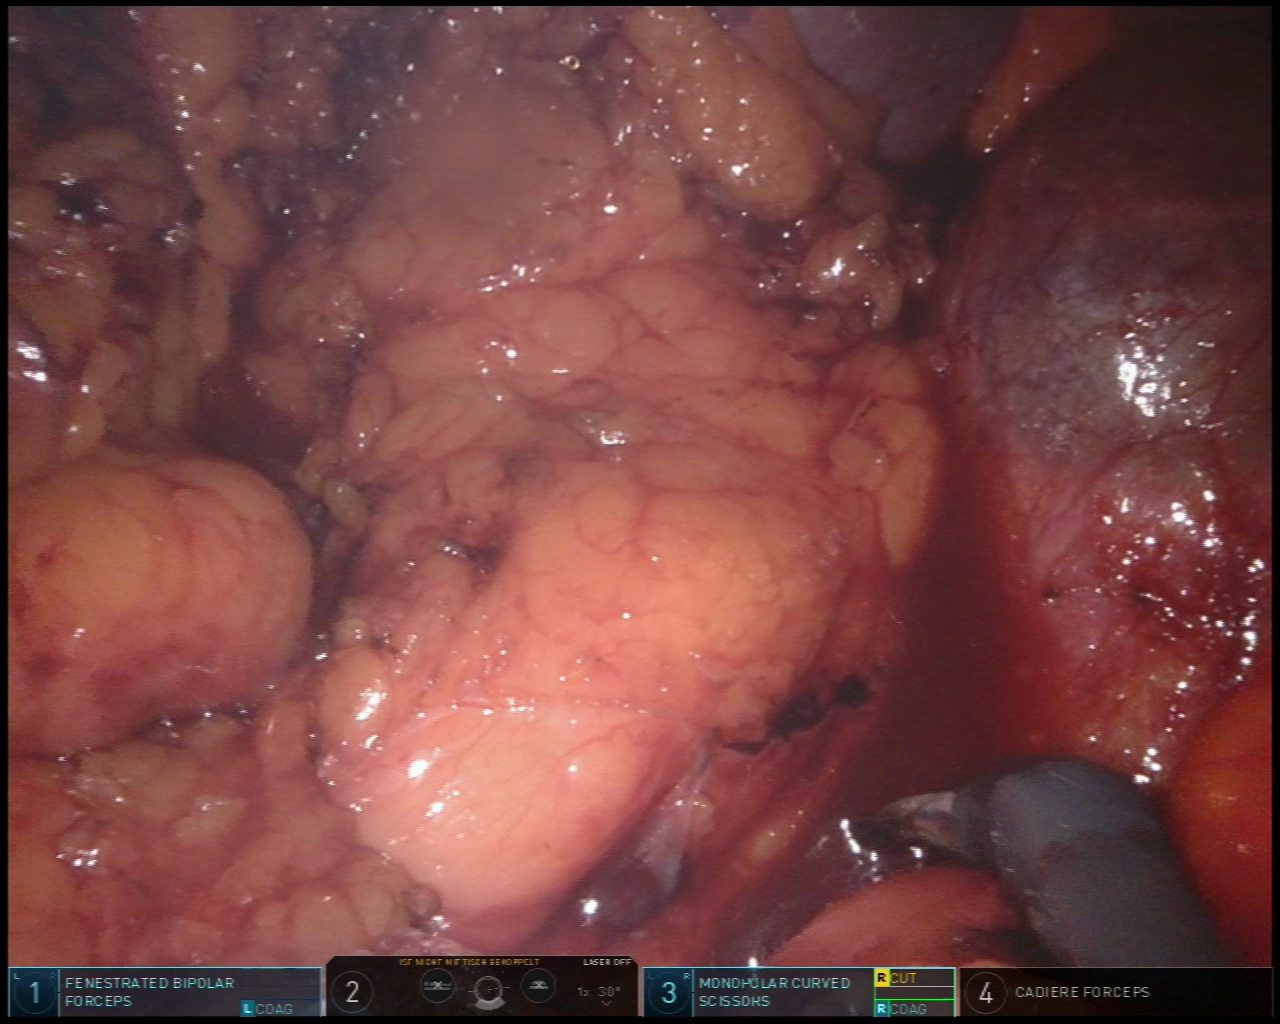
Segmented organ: spleen
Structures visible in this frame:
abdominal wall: no
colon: no
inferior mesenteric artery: no
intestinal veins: no
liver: no
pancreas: yes
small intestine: no
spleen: yes
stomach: no
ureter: no
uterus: no
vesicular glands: no